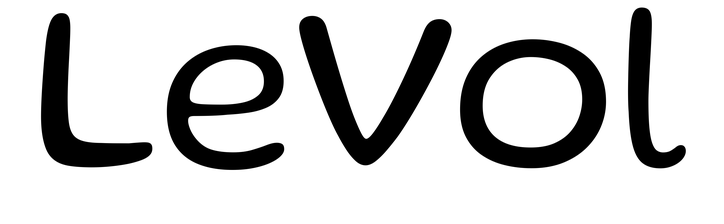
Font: Gluten_Light